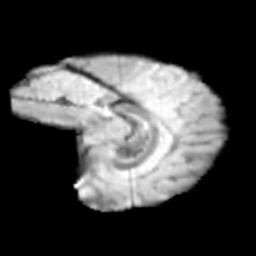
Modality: T2w
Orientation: sagittal
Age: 10
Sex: female
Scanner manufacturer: siemens
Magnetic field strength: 3 T
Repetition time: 3.8 s
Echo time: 0.07 s